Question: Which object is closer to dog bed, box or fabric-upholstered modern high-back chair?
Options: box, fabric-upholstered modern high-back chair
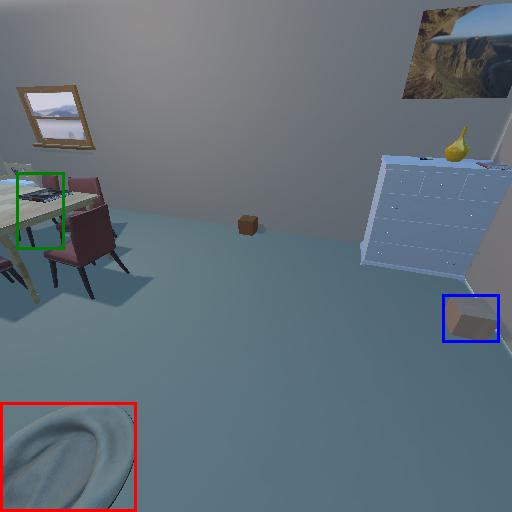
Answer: box